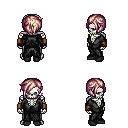
a pixel art fantasy rpg character, male body template, skeleton, gray robe, teal pants, white blonde pixie cut hairstyle, leather bracers, black shoes, four views (front, back, left, right), 2x2 character sprite sheet, small pixel art, hard edges, no anti-aliasing